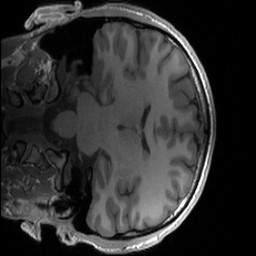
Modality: T1w
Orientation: coronal
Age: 28
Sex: male
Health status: healthy